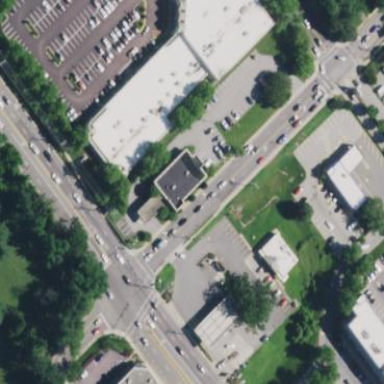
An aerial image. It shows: Retail building.